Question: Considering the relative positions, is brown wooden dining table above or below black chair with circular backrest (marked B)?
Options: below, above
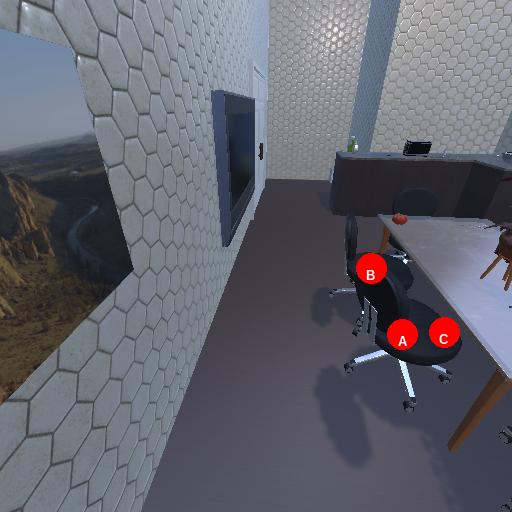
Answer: below